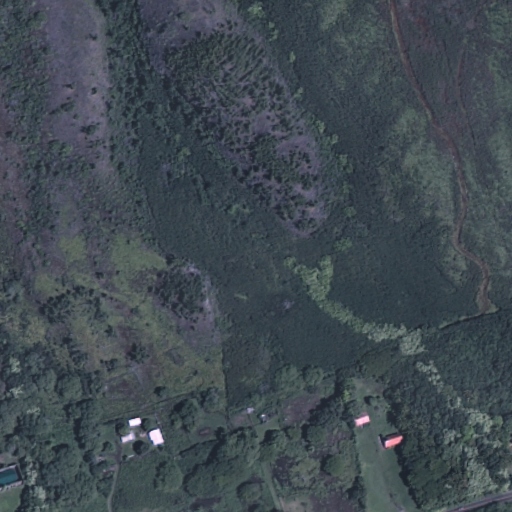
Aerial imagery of valley in Hawaii named Mauna‘olu‘olu Gulch containing only unknown